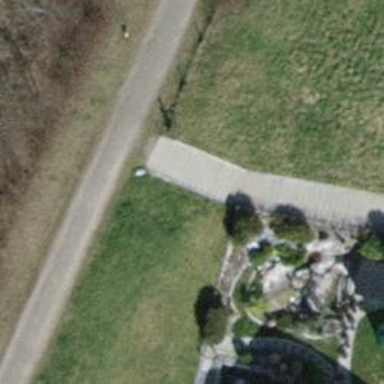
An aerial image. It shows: Gravel path with steps.